Field crop: maize
Growth stage: 2
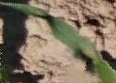
Species: maize